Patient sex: F
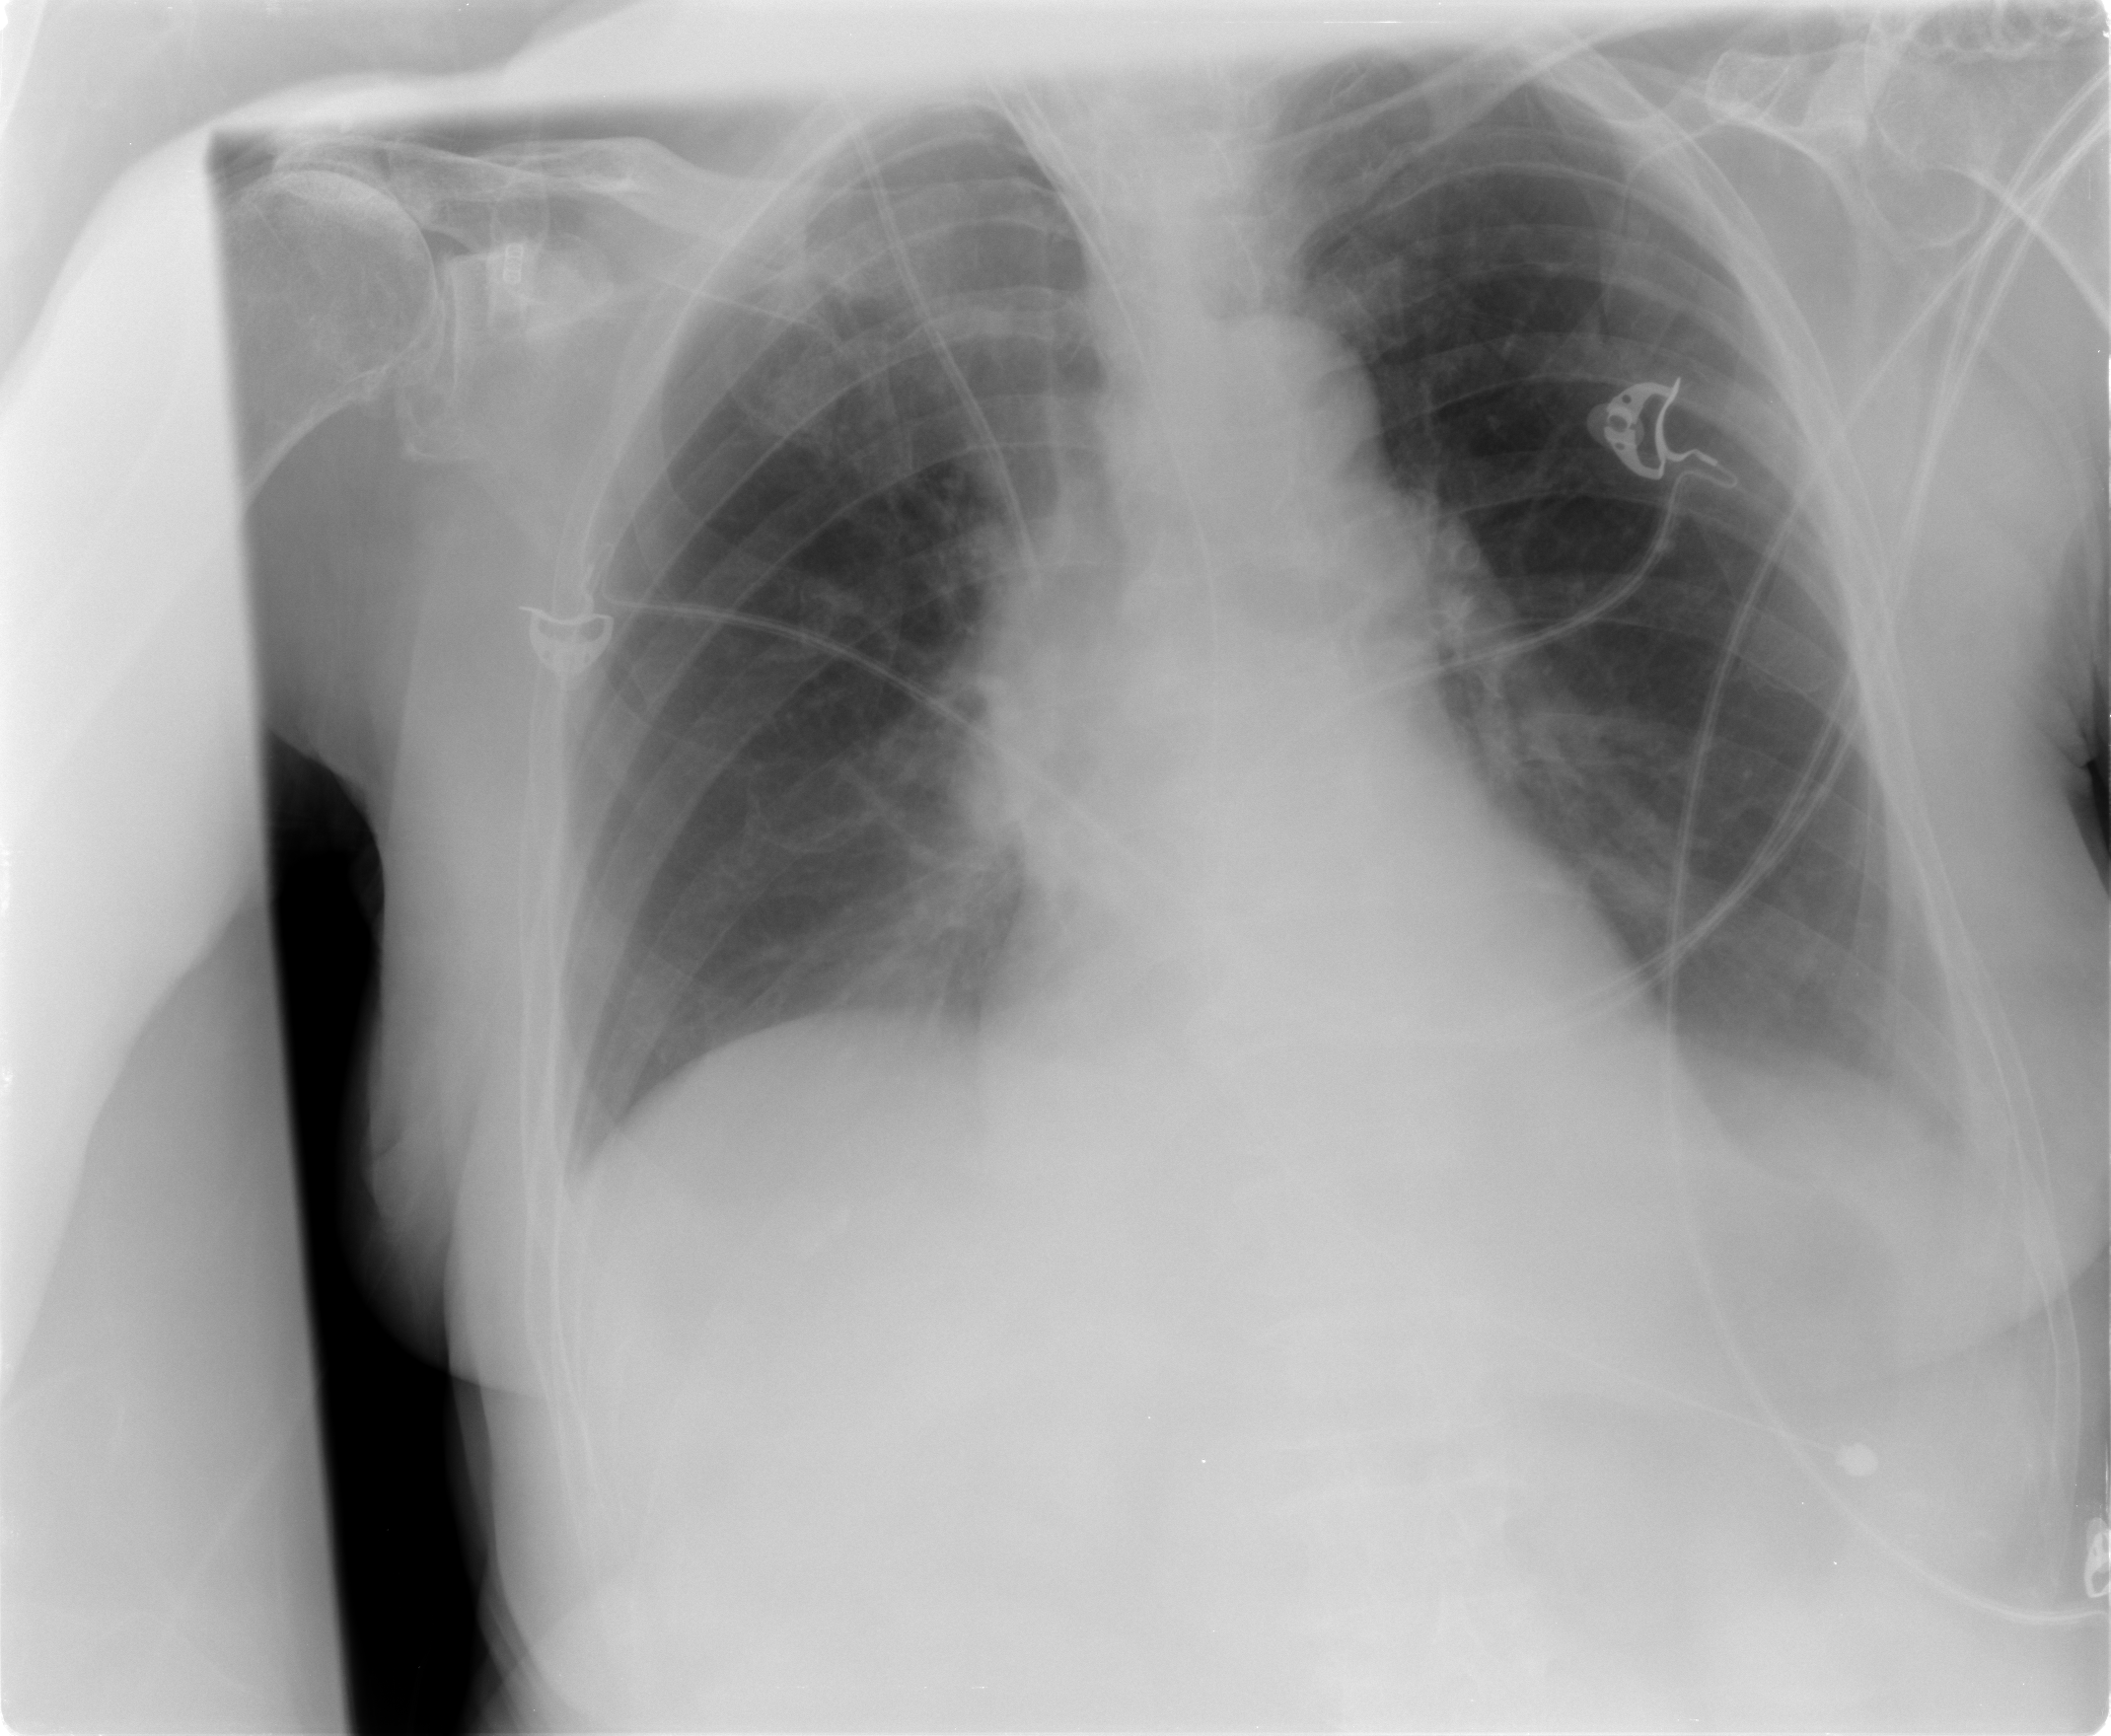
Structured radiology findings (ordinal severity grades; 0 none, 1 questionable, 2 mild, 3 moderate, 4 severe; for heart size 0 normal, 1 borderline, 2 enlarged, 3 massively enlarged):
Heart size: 0
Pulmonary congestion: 0
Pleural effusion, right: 0
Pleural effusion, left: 1
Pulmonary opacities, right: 0
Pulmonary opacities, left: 0
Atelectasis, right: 0
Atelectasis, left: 1